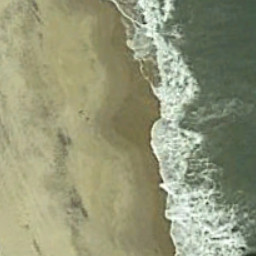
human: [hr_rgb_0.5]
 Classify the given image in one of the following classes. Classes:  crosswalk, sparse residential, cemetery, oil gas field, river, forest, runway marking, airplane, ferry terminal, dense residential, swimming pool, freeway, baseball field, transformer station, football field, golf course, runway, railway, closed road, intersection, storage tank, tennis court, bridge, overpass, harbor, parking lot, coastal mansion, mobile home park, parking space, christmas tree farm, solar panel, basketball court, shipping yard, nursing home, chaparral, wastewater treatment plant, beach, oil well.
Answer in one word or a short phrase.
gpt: beach